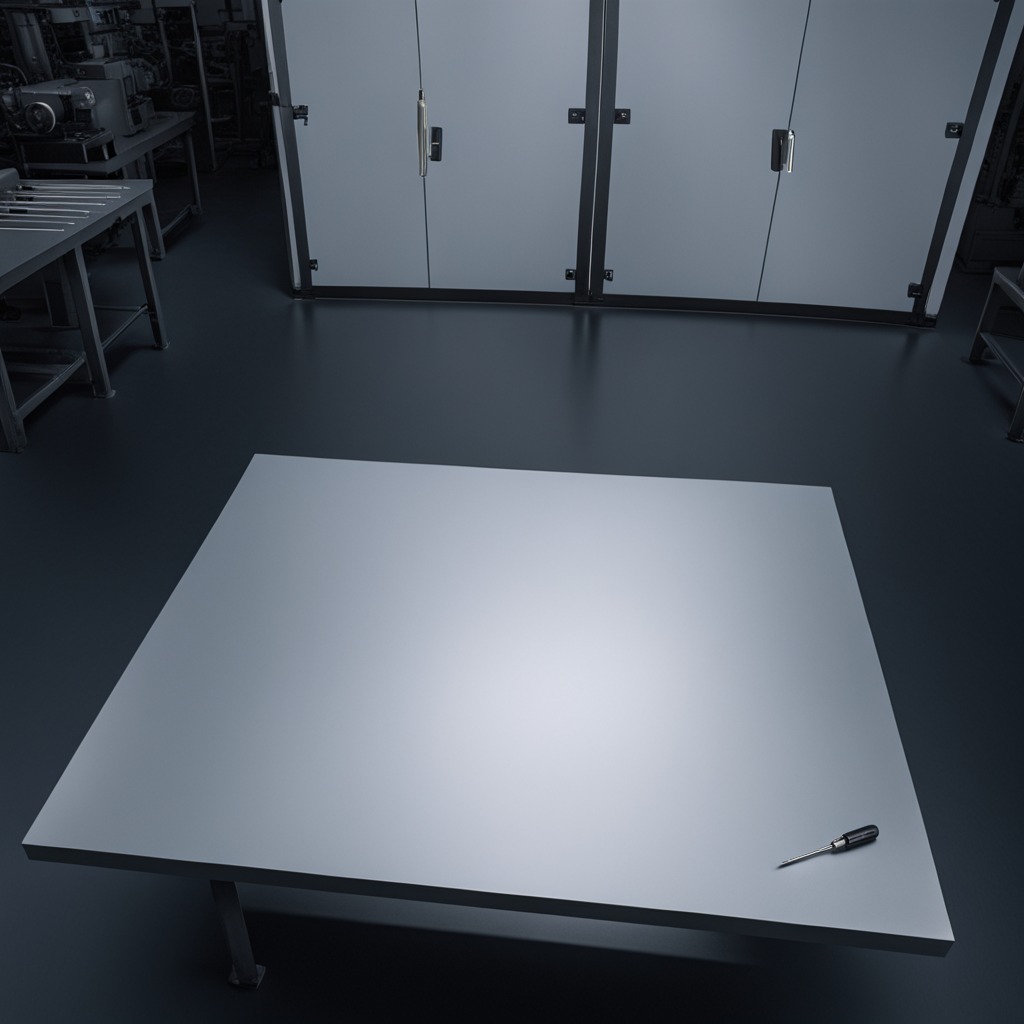
A screwdriver is lying on the tabletop.